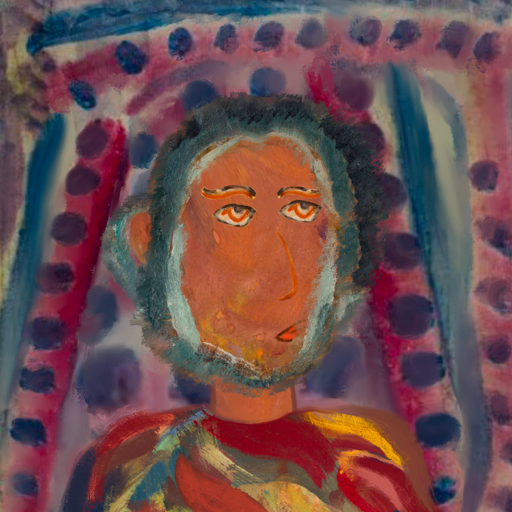
Background: HillGirl, Head And Neck Side: Mother_And_Son_Son, Face Side: Experience, Bust: Mother_And_Son_Son, Hair Side: Boggyland, Head Accessory: Blank, Second Necklace: Blank, Necklace: Blank, Baby: Blank